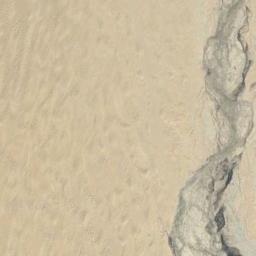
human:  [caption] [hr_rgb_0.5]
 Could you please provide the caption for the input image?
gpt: There is a band of rock in this desert .

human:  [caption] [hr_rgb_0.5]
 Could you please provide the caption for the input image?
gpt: This is a yellow desert with wavy stripes .

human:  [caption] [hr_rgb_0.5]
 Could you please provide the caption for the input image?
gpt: The desert has yellow sand and some decayed rocks .

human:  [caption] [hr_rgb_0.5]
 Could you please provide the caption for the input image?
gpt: There are white desert with a line of bare land .

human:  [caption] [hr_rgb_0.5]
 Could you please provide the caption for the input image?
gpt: A yellow desert covered by sand .